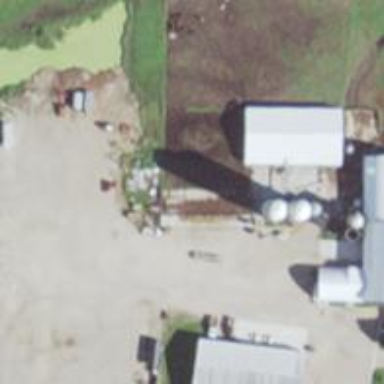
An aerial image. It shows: Farmyard area.